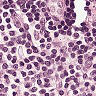
Metastatic tissue present: no